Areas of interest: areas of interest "Disease Prevention"
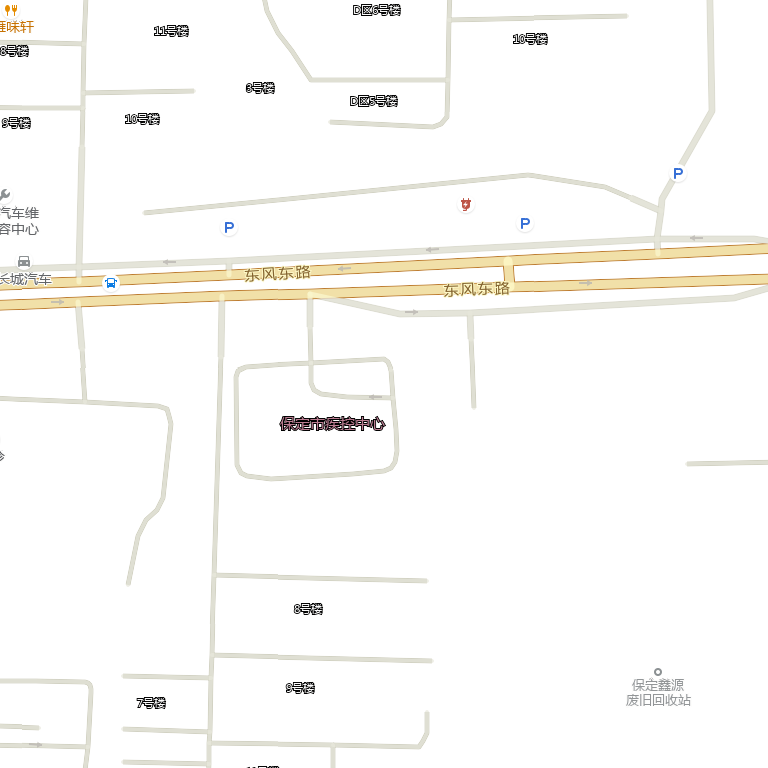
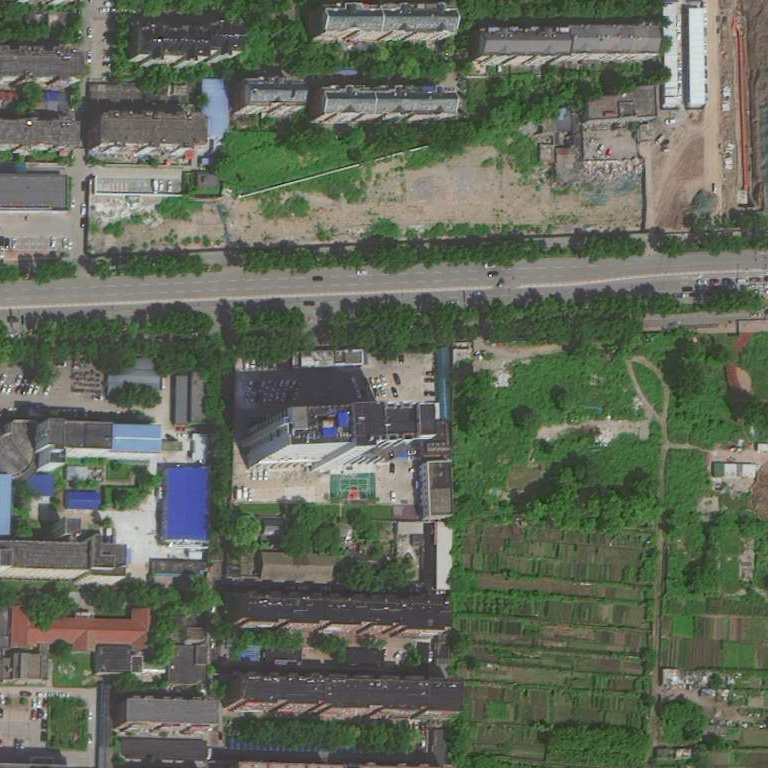